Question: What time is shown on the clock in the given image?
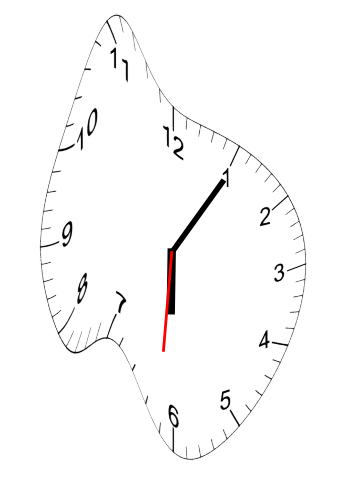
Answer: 06:05:31